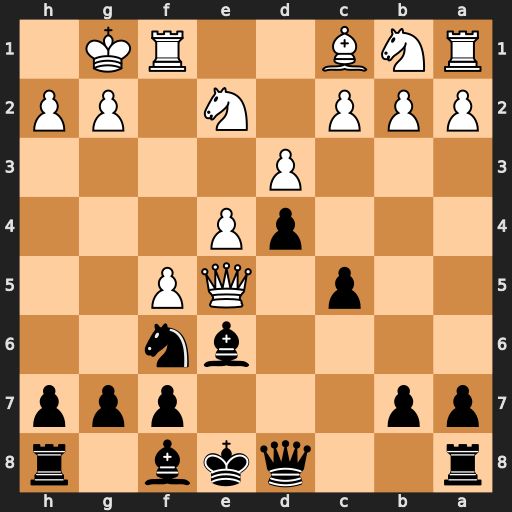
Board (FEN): r2qkb1r/pp3ppp/4bn2/2p1QP2/3pP3/3P4/PPP1N1PP/RNB2RK1
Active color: b
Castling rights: kq
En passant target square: -
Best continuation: Bd6 Qxd6 Qxd6